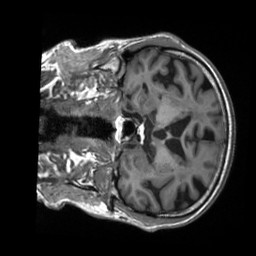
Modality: T1w
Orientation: coronal
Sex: female
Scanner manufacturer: siemens
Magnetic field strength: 3 T
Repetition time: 2.3 s
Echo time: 0.00226 s